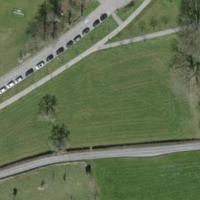
EUNIS habitat code: 53
Species observed at this site:
Fagopyrum esculentum